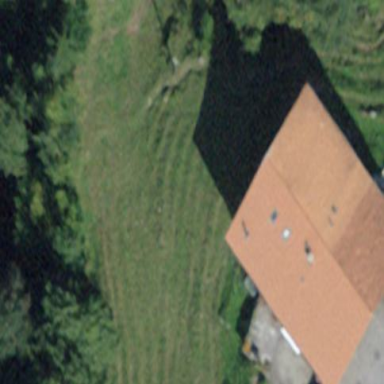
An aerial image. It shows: Farm building.